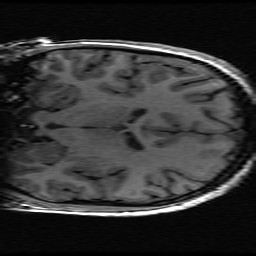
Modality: inplaneT1
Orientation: coronal